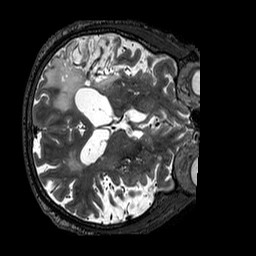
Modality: T2w
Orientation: axial
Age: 75
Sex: male
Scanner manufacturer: siemens
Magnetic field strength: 3 T
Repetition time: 3.2 s
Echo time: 0.567 s